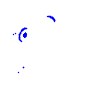
Particle: electron